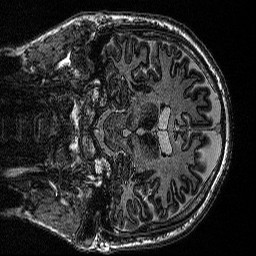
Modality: MP2RAGE
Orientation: coronal
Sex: male
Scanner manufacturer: siemens
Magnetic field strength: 3 T
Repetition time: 5 s
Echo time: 0.00292 s